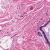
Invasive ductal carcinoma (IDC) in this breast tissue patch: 0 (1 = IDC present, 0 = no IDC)